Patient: sex M, age 29
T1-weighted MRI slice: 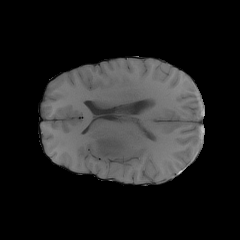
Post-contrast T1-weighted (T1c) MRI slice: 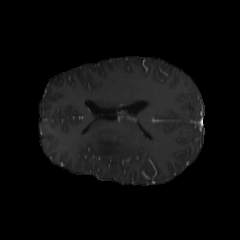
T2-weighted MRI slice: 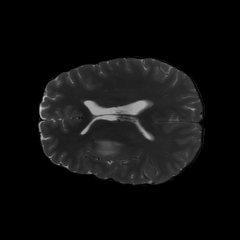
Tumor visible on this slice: yes
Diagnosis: Astrocytoma, IDH-mutant
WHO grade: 4